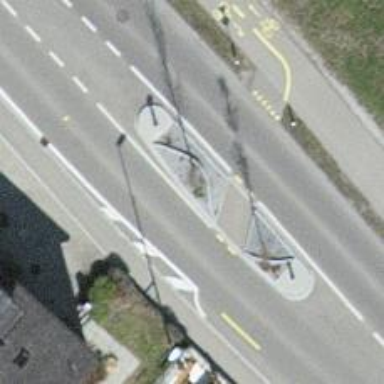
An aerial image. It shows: Secondary road with asphalt surface and sidewalks on both sides.